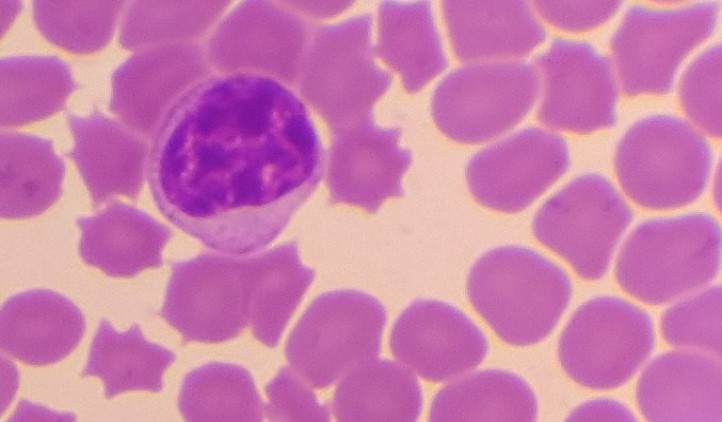
White blood cell type: Lymphocyte